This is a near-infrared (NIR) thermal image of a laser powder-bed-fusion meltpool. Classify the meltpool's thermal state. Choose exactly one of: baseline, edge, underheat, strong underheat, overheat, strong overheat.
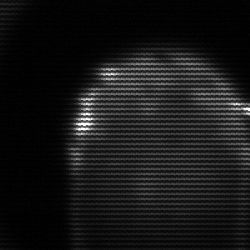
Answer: edge